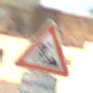
Verkehrszeichen: Arbeitsstelle
Zusatzzeichen unten: ZeitangabenMitBeschraenkungAufWochentage1
Umgebung: Outdoor, Suburban
Tageszeit: Midday
Wetter: PartlyCloudy
Licht: Natural
Jahreszeit: NotSpecified
Kontrast: HighContrast